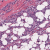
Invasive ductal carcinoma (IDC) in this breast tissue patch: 1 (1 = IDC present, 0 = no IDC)